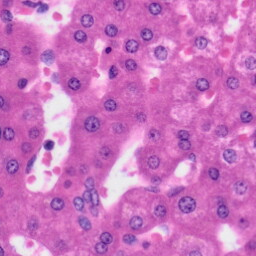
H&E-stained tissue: Liver